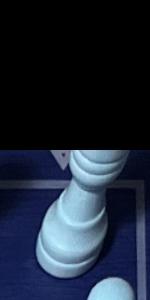
Label: Rook_White